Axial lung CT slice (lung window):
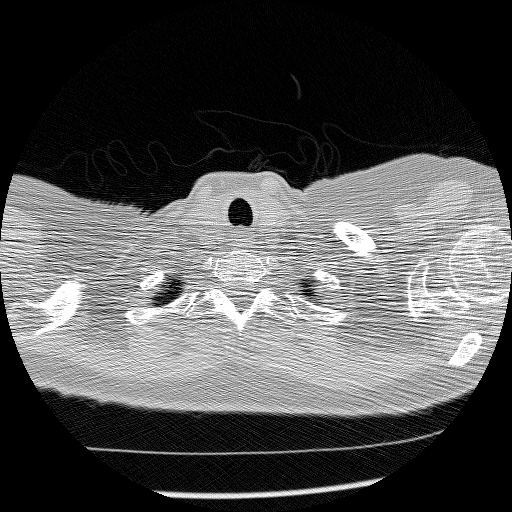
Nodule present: no